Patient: sex M, age 53
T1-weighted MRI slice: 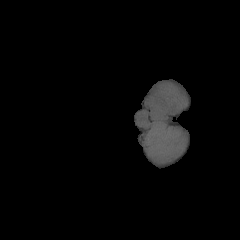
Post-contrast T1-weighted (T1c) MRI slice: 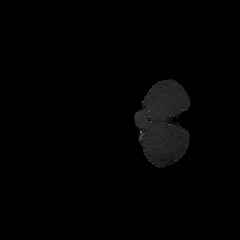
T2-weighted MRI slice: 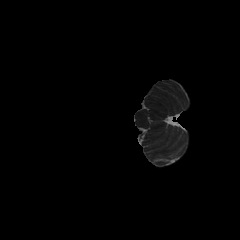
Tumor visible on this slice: no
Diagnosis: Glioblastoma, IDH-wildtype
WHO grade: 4